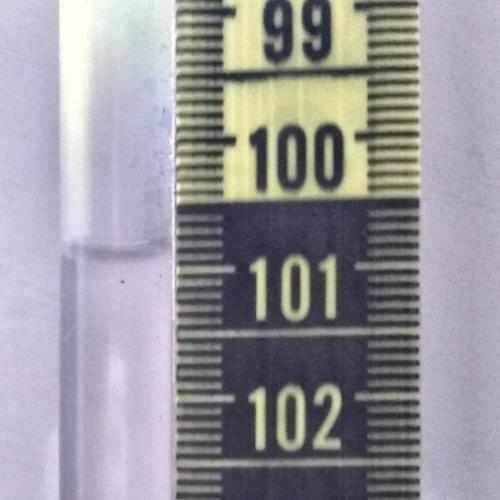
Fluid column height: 100.8 cm